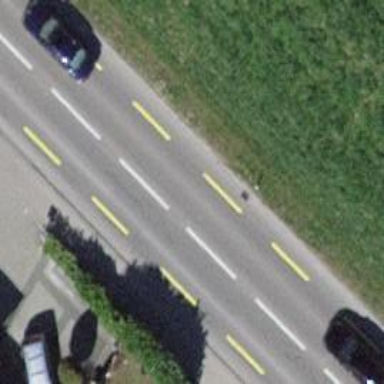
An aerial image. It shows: Primary highway with asphalt surface. There is soft lane for cyclists.